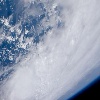
Label: cloud